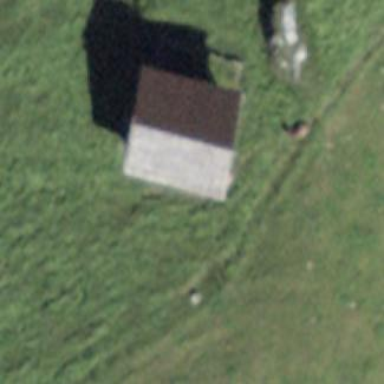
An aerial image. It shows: Barn.